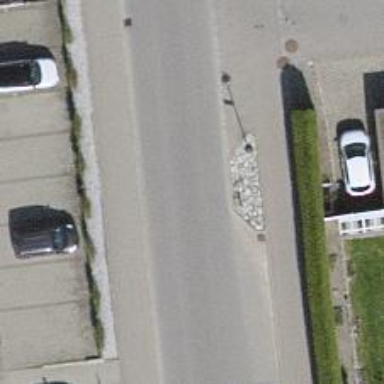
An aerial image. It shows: Chicane for traffic calming.